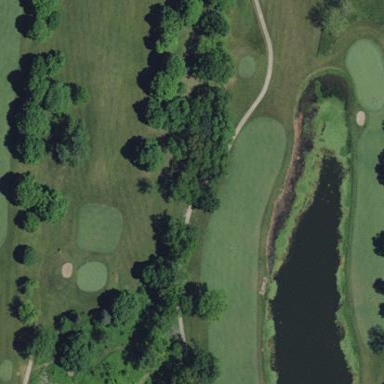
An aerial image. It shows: Rough area in golf course.